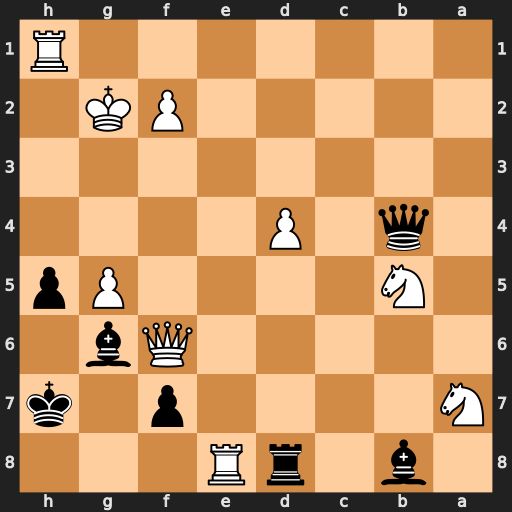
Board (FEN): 1b1rR3/N4p1k/5Qb1/1N4Pp/1q1P4/8/5PK1/7R
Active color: b
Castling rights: -
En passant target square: -
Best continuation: Rxe8 Rxh5+ Bxh5